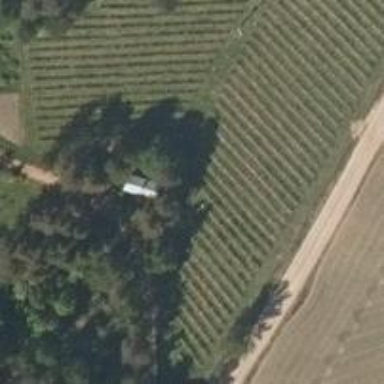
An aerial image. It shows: Orchard.